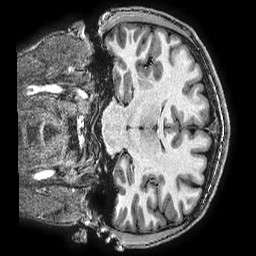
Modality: T1w
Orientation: coronal
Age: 15
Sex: male
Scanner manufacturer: ge
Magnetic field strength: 3 T
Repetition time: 0.0077 s
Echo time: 0.003436 s